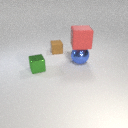
large red rubber cube above large blue metal sphere